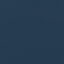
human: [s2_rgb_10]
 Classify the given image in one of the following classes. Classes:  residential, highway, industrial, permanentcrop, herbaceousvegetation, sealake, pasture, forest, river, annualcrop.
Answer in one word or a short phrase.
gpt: SeaLake